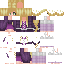
A female human skin with pale skin, wearing blonde long hair dressed in a purple robe top and brown pants, featuring a closed mouth.